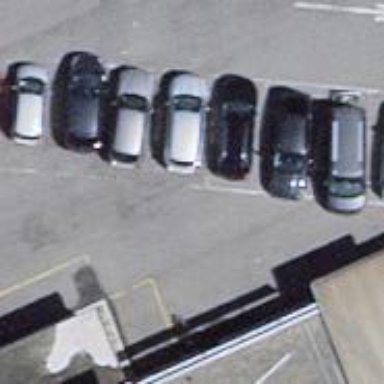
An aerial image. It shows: Asphalt parking aisle designated as service road.